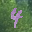
Label: 4